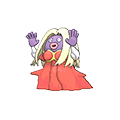
Pok\u00e9mon: jynx